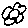
Label: flower